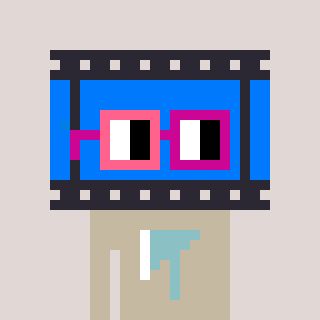
a pixel art character with square pink and red glasses, a film strip-shaped head and a bege-colored body on a warm background